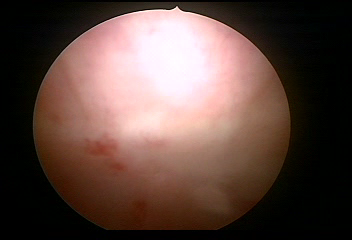
Modality: WLC
Class: Normal mucosa
Bladder cancer association: No